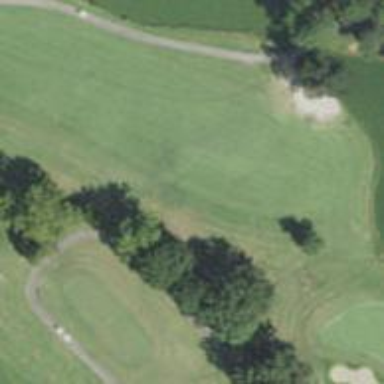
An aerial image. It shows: View of golf hole.